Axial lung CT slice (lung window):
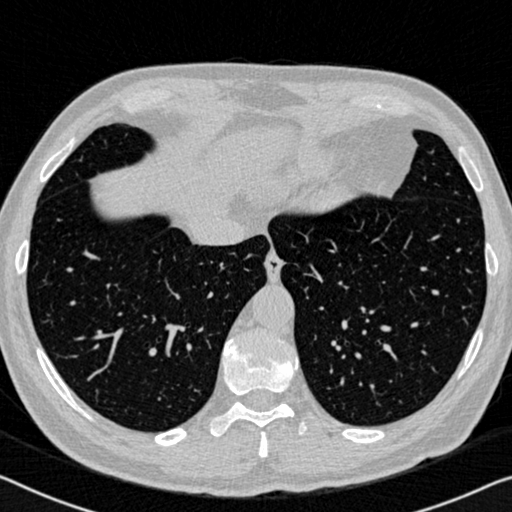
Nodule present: no